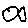
Label: fish